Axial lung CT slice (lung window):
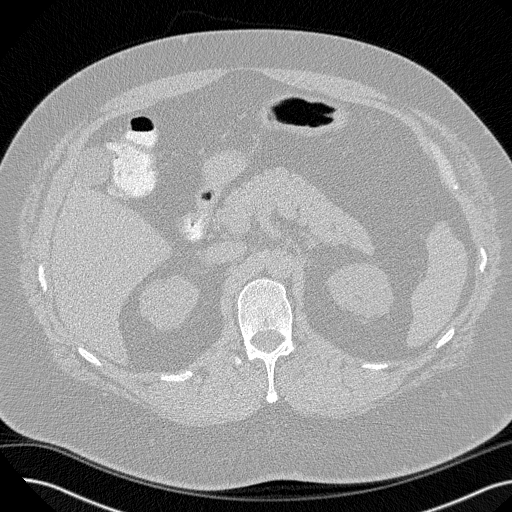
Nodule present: no